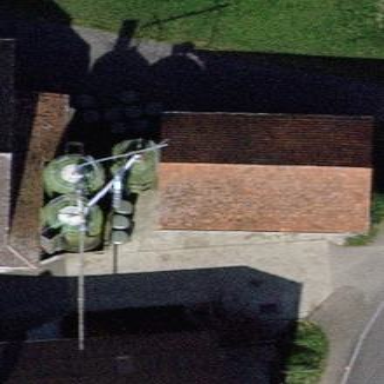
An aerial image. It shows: Gabled roof on farm auxiliary building.